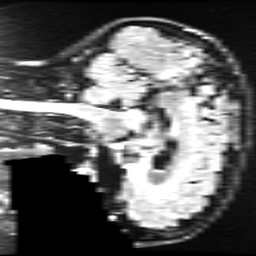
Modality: FLAIR
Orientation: sagittal
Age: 42
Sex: female
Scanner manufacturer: ge
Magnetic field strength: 3 T
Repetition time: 11 s
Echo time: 0.1497 s